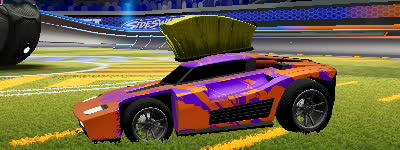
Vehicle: breakout